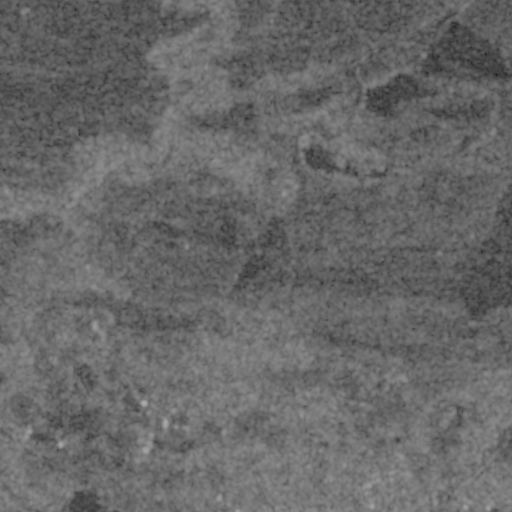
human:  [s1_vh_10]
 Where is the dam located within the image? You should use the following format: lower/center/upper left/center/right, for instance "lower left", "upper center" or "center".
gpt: The dam is located in the lower left of the image.
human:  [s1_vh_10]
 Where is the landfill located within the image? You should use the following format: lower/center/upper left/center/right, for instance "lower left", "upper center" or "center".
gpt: The landfill is located in the lower left of the image.
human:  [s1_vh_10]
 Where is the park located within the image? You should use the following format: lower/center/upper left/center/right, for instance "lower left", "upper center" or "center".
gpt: The park is located in the lower right of the image.
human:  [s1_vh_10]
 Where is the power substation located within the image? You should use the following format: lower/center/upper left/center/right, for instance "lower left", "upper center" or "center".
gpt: The power substation is located in the lower left of the image.
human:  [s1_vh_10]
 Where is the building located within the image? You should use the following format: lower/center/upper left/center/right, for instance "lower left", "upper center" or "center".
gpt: There is no building in the image.

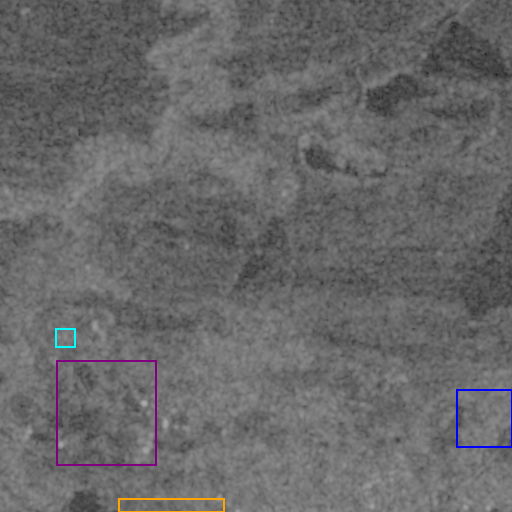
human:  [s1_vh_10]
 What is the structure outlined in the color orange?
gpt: The structure outlined in orange is a dam.
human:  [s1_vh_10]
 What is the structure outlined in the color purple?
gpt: The structure outlined in purple is a landfill.
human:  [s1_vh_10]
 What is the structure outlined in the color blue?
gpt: The structure outlined in blue is a park.
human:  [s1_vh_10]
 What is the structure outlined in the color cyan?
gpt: The structure outlined in cyan is a power substation.
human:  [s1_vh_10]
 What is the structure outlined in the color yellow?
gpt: There is no yellow outline.